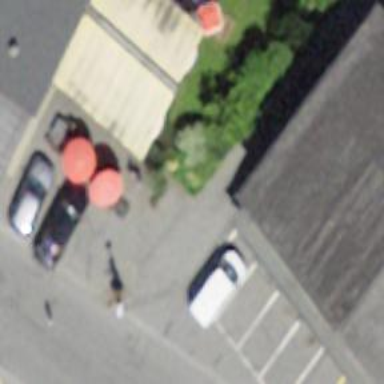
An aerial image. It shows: Outdoor seating area for leisure.